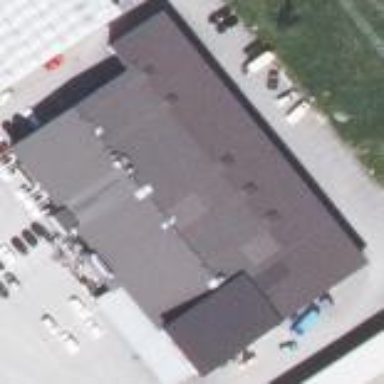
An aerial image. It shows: Building with furniture shop.